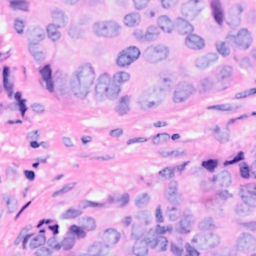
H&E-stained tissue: Breast